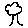
Label: tree